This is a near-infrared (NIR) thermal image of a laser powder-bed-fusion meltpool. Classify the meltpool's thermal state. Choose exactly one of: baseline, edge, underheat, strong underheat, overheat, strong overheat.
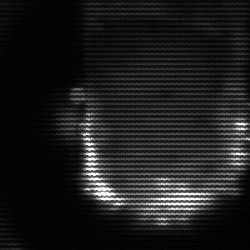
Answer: baseline